Question: I've a tableView with dynamic cells. Each section has 5 rows. In the fifth row there is a button and an imageview. When (at runtime) I click on the button, I can choose a photo from my photo library. The image should be put in imageview. This doesn't happen because I can't get the indexPath of the cell which I clicked the button to add a photo. The number of sections is decided at run-time using a stepper.

Here the code that will be executed when I click on the button (to open the photo library)
'''
//method connected to the selected button photo
- (IBAction)selectPhoto:(id)sender{
UIActionSheet *actionSheet = [[UIActionSheet alloc] initWithTitle:@"Are you sure?" delegate:self cancelButtonTitle:@"Cancel" destructiveButtonTitle:nil otherButtonTitles:@"Take a photo",@"Pick from library", nil];
[self getIndexPathAtSection:sender];
[actionSheet showInView:self.view];
}
- (void)actionSheet:(UIActionSheet *)actionSheet clickedButtonAtIndex:(NSInteger)buttonIndex{
if (buttonIndex == 0) {
[self shootPictureOrVideo];
}
else if (buttonIndex == 1){
[self selectExistingPictureOrVideo];
}
}
#pragma mark - CAMERA AND PHOTO LIBRARY
- (void)pickMediaFromSource:(UIImagePickerControllerSourceType)sourceType
{
NSArray *mediaTypes = [UIImagePickerController availableMediaTypesForSourceType:sourceType];
if ([UIImagePickerController isSourceTypeAvailable:sourceType] && [mediaTypes count]>0){
NSArray *mediaTypes = [UIImagePickerController availableMediaTypesForSourceType:sourceType];
UIImagePickerController *picker = [[UIImagePickerController alloc] init];
picker.mediaTypes = mediaTypes;
picker.delegate = self;
picker.allowsEditing = YES;
picker.sourceType = sourceType;
[self presentViewController:picker animated:YES completion:NULL];
} else {
UIAlertView *alert = [[UIAlertView alloc] initWithTitle:@"Error accessing media" message:@"Device doesn't support that media source" delegate:nil cancelButtonTitle:@"Drat!" otherButtonTitles:nil, nil];
[alert show];
}
}
- (UIImage *)shrinkImage:(UIImage *)original toSize:(CGSize)size
{
UIGraphicsBeginImageContextWithOptions(size, YES, 0);
[original drawInRect:CGRectMake(0, 0, size.width, size.height)];
UIImage *final = UIGraphicsGetImageFromCurrentImageContext();
UIGraphicsEndImageContext();
return final;
}
- (void)shootPictureOrVideo
{
[self pickMediaFromSource:UIImagePickerControllerSourceTypeCamera];
}
- (void)selectExistingPictureOrVideo
{
[self pickMediaFromSource:UIImagePickerControllerSourceTypePhotoLibrary];
}
#pragma mark - IMPAGE PICKER CONTROLLER DELEGATE
- (void)imagePickerController:(UIImagePickerController *)picker
didFinishPickingMediaWithInfo:(NSDictionary *)info
{
NSString *CellIdentifier = @"cellProfileSnap";
UITableViewCell *cell = [self.tableView dequeueReusableCellWithIdentifier:CellIdentifier forIndexPath:_indexForPicker];
UIImageView *imgViewPhoto = (UIImageView *) [cell viewWithTag:4];
_lastChosenMediaType = info[UIImagePickerControllerMediaType];
UIImage *chosenImage = info[UIImagePickerControllerEditedImage];
UIImage *shrunkenImage = [self shrinkImage:chosenImage toSize:imgViewPhoto.bounds.size];
imgViewPhoto.image = shrunkenImage;
NSLog(@"%ld - %ld %ld",(long)_indexForPicker.row,(long)imgViewPhoto.tag,(long)cell.tag);
[picker dismissViewControllerAnimated:YES completion:NULL];
}
- (void)getIndexPathAtSection:(id)sender{
UITableViewCell *uhm = [self.tableView dequeueReusableCellWithIdentifier:@"cellProfileSnap"];
NSIndexPath *indexPath = [self.tableView indexPathForCell:uhm];
_indexForPicker = indexPath;
NSLog(@"%ld",(long)_indexForPicker.row);
}
'''
The _indexPathForPicker is always 0.
Please help me!
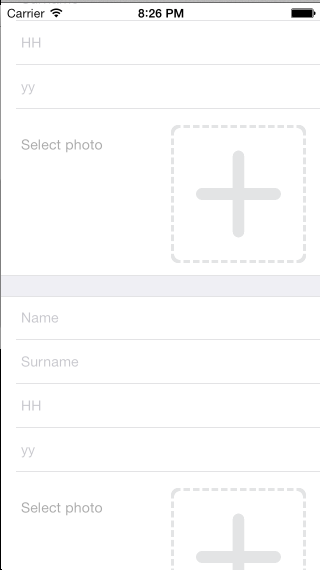
Answer: You can access the 'NSIndexPath' of the 'UITableViewCell' selected by implementing the '- (void)tableView:(UITableView *)tableView didSelectRowAtIndexPath:(NSIndexPath *)indexPath;' method.
When you touch that cell to add a photo, it will fire that method. You can then access the row via the 'indexPath.row' argument.
You should also not dequeue a cell yourself. You should acquire a cell by using tableView:cellForRowAtIndexPath:
Change
'''
UITableViewCell *cell = [self.tableView dequeueReusableCellWithIdentifier:CellIdentifier forIndexPath:_indexForPicker];
'''
to
'''
UITableViewCell *cell = [self.tableView cellForRowAtIndexPath:[self.tableView indexPathForSelectedRow]];
'''